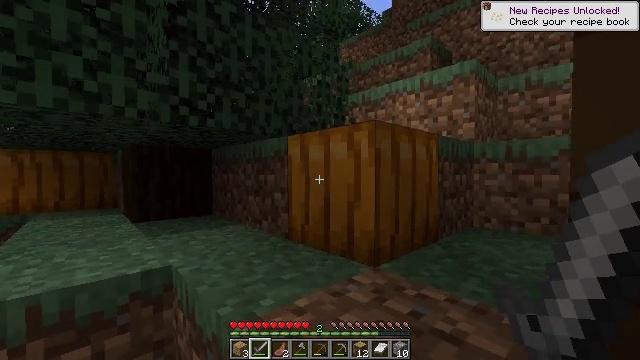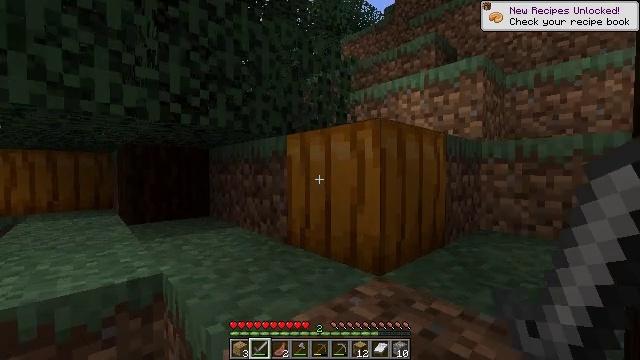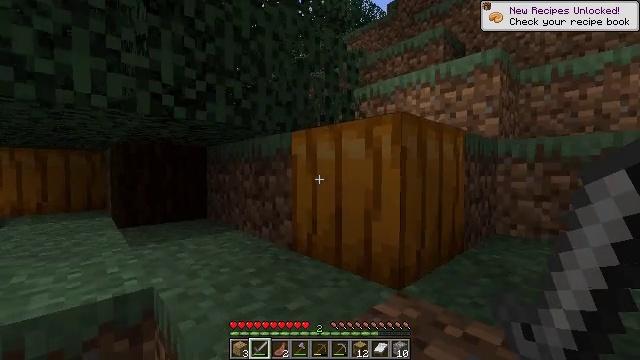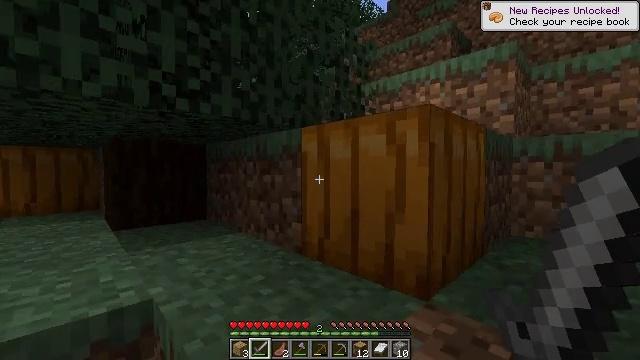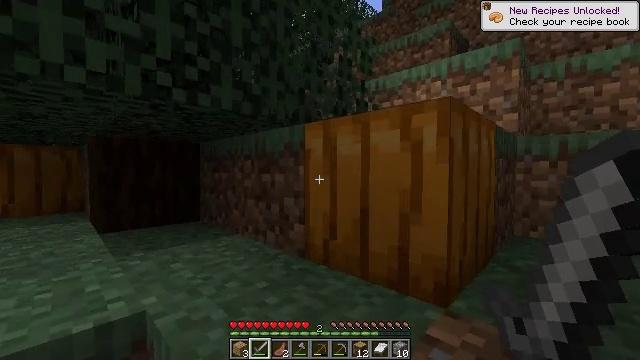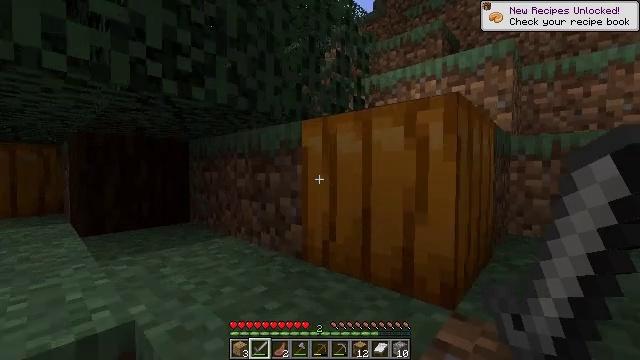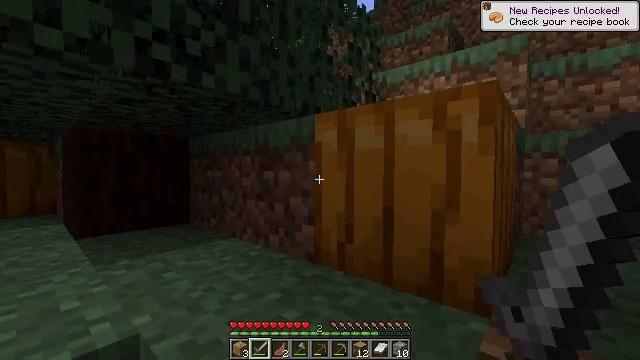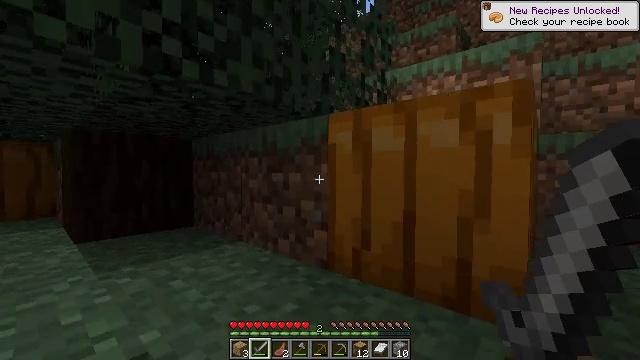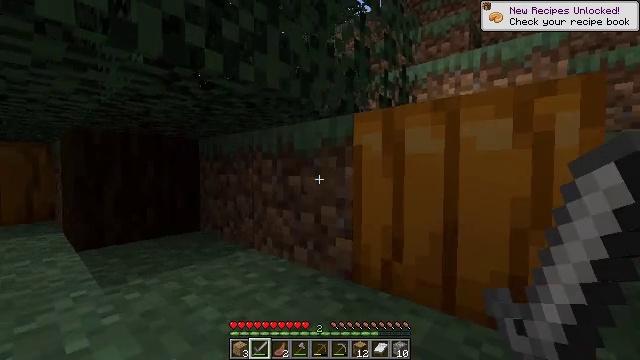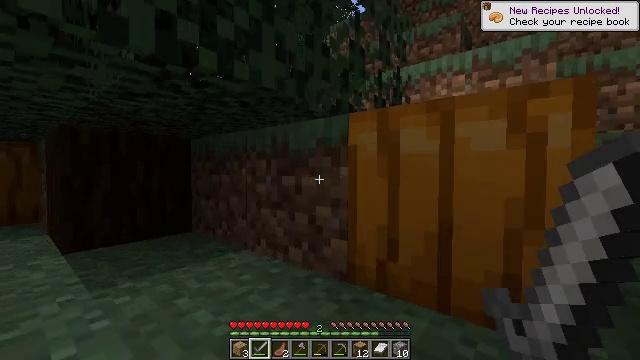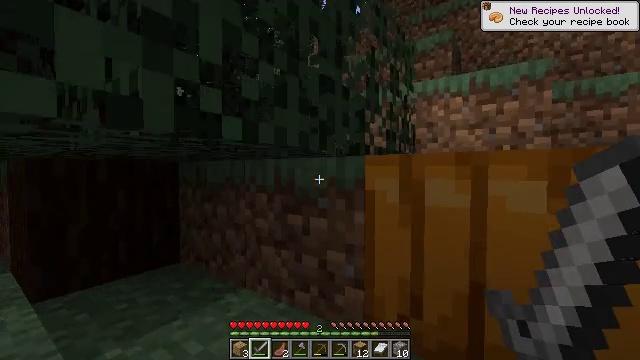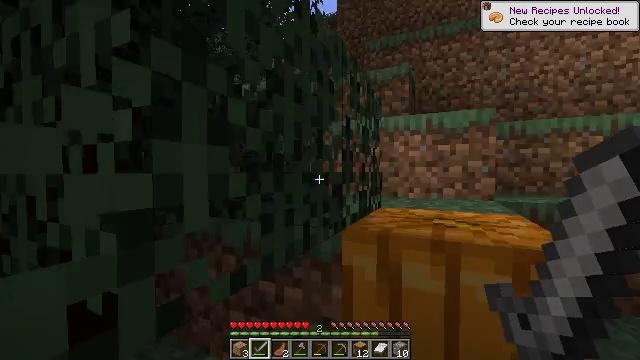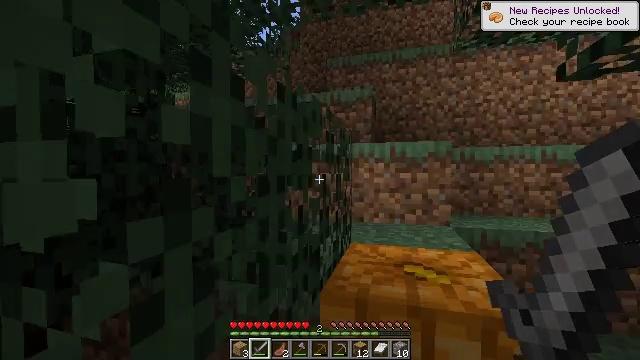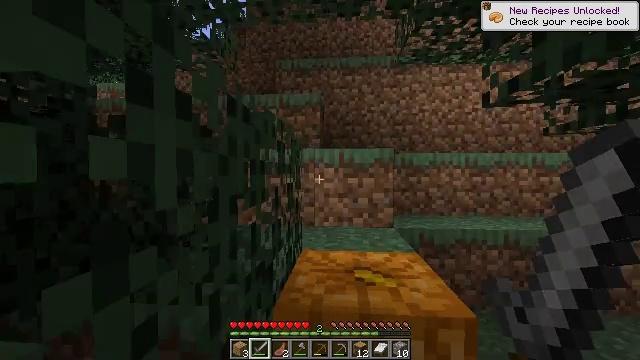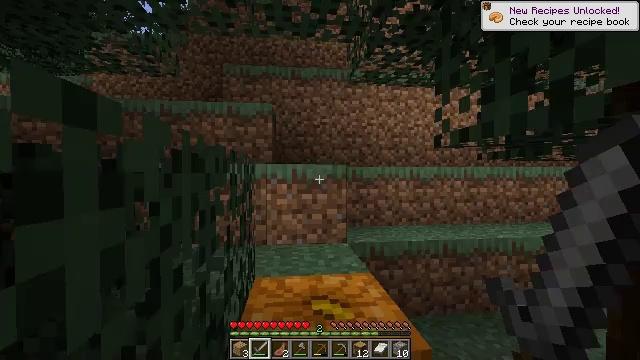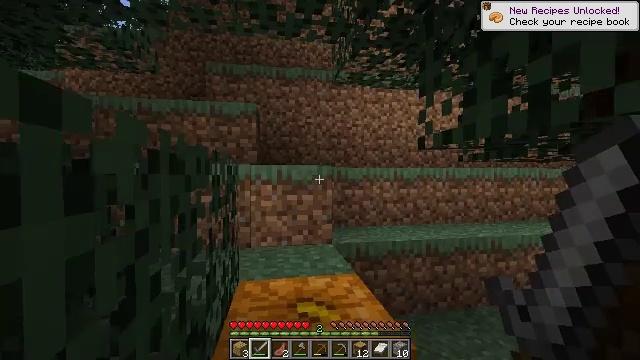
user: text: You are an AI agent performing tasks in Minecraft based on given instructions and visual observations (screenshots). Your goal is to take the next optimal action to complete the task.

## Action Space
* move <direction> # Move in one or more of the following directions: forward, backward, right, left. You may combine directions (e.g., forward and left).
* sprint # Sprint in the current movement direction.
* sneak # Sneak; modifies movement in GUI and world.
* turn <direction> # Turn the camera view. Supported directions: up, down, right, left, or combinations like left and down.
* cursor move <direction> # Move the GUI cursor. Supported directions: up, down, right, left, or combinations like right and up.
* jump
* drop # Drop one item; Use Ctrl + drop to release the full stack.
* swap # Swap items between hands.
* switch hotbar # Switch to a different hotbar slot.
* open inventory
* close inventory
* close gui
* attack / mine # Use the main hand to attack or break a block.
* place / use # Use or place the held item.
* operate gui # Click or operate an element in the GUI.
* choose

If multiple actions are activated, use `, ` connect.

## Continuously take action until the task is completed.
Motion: motion action
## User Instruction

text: Mine the pumpkin from the ground.
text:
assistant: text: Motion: move forward
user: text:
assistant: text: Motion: move forward
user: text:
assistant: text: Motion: move forward
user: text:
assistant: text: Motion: move forward, turn right
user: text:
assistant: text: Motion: move forward, turn right
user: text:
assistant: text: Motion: move forward
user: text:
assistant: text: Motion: move forward
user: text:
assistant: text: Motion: move forward
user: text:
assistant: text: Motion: move forward, turn right
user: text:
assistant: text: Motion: move forward, turn right, jump
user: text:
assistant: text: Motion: move forward, turn right, jump
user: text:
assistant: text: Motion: move forward, turn right, jump
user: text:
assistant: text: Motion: move forward, turn right, jump
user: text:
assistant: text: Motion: move forward, turn right
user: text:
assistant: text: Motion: move forward, turn right
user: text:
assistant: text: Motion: move forward
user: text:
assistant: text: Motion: move forward, turn down
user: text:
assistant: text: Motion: move forward, turn right and down
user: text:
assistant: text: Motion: move forward, turn right and down
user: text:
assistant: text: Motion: turn down
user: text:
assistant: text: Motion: no_op
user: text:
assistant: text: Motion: turn down
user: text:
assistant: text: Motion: turn down
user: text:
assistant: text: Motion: attack / mine
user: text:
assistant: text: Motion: turn down, attack / mine
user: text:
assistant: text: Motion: turn down, attack / mine
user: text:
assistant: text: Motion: attack / mine
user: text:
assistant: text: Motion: turn down, attack / mine
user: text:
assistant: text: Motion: attack / mine
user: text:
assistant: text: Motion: attack / mine